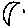
Label: moon